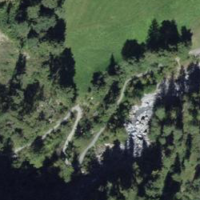
EUNIS habitat code: 43
Species observed at this site:
Silene dioica
Lamium galeobdolon